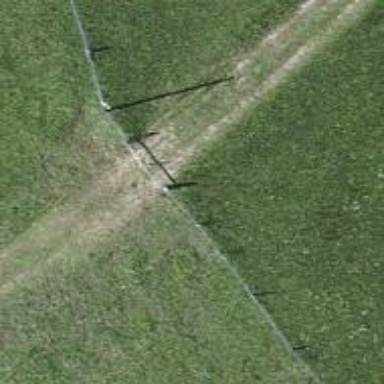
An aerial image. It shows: Fence with barbed wire.